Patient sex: M
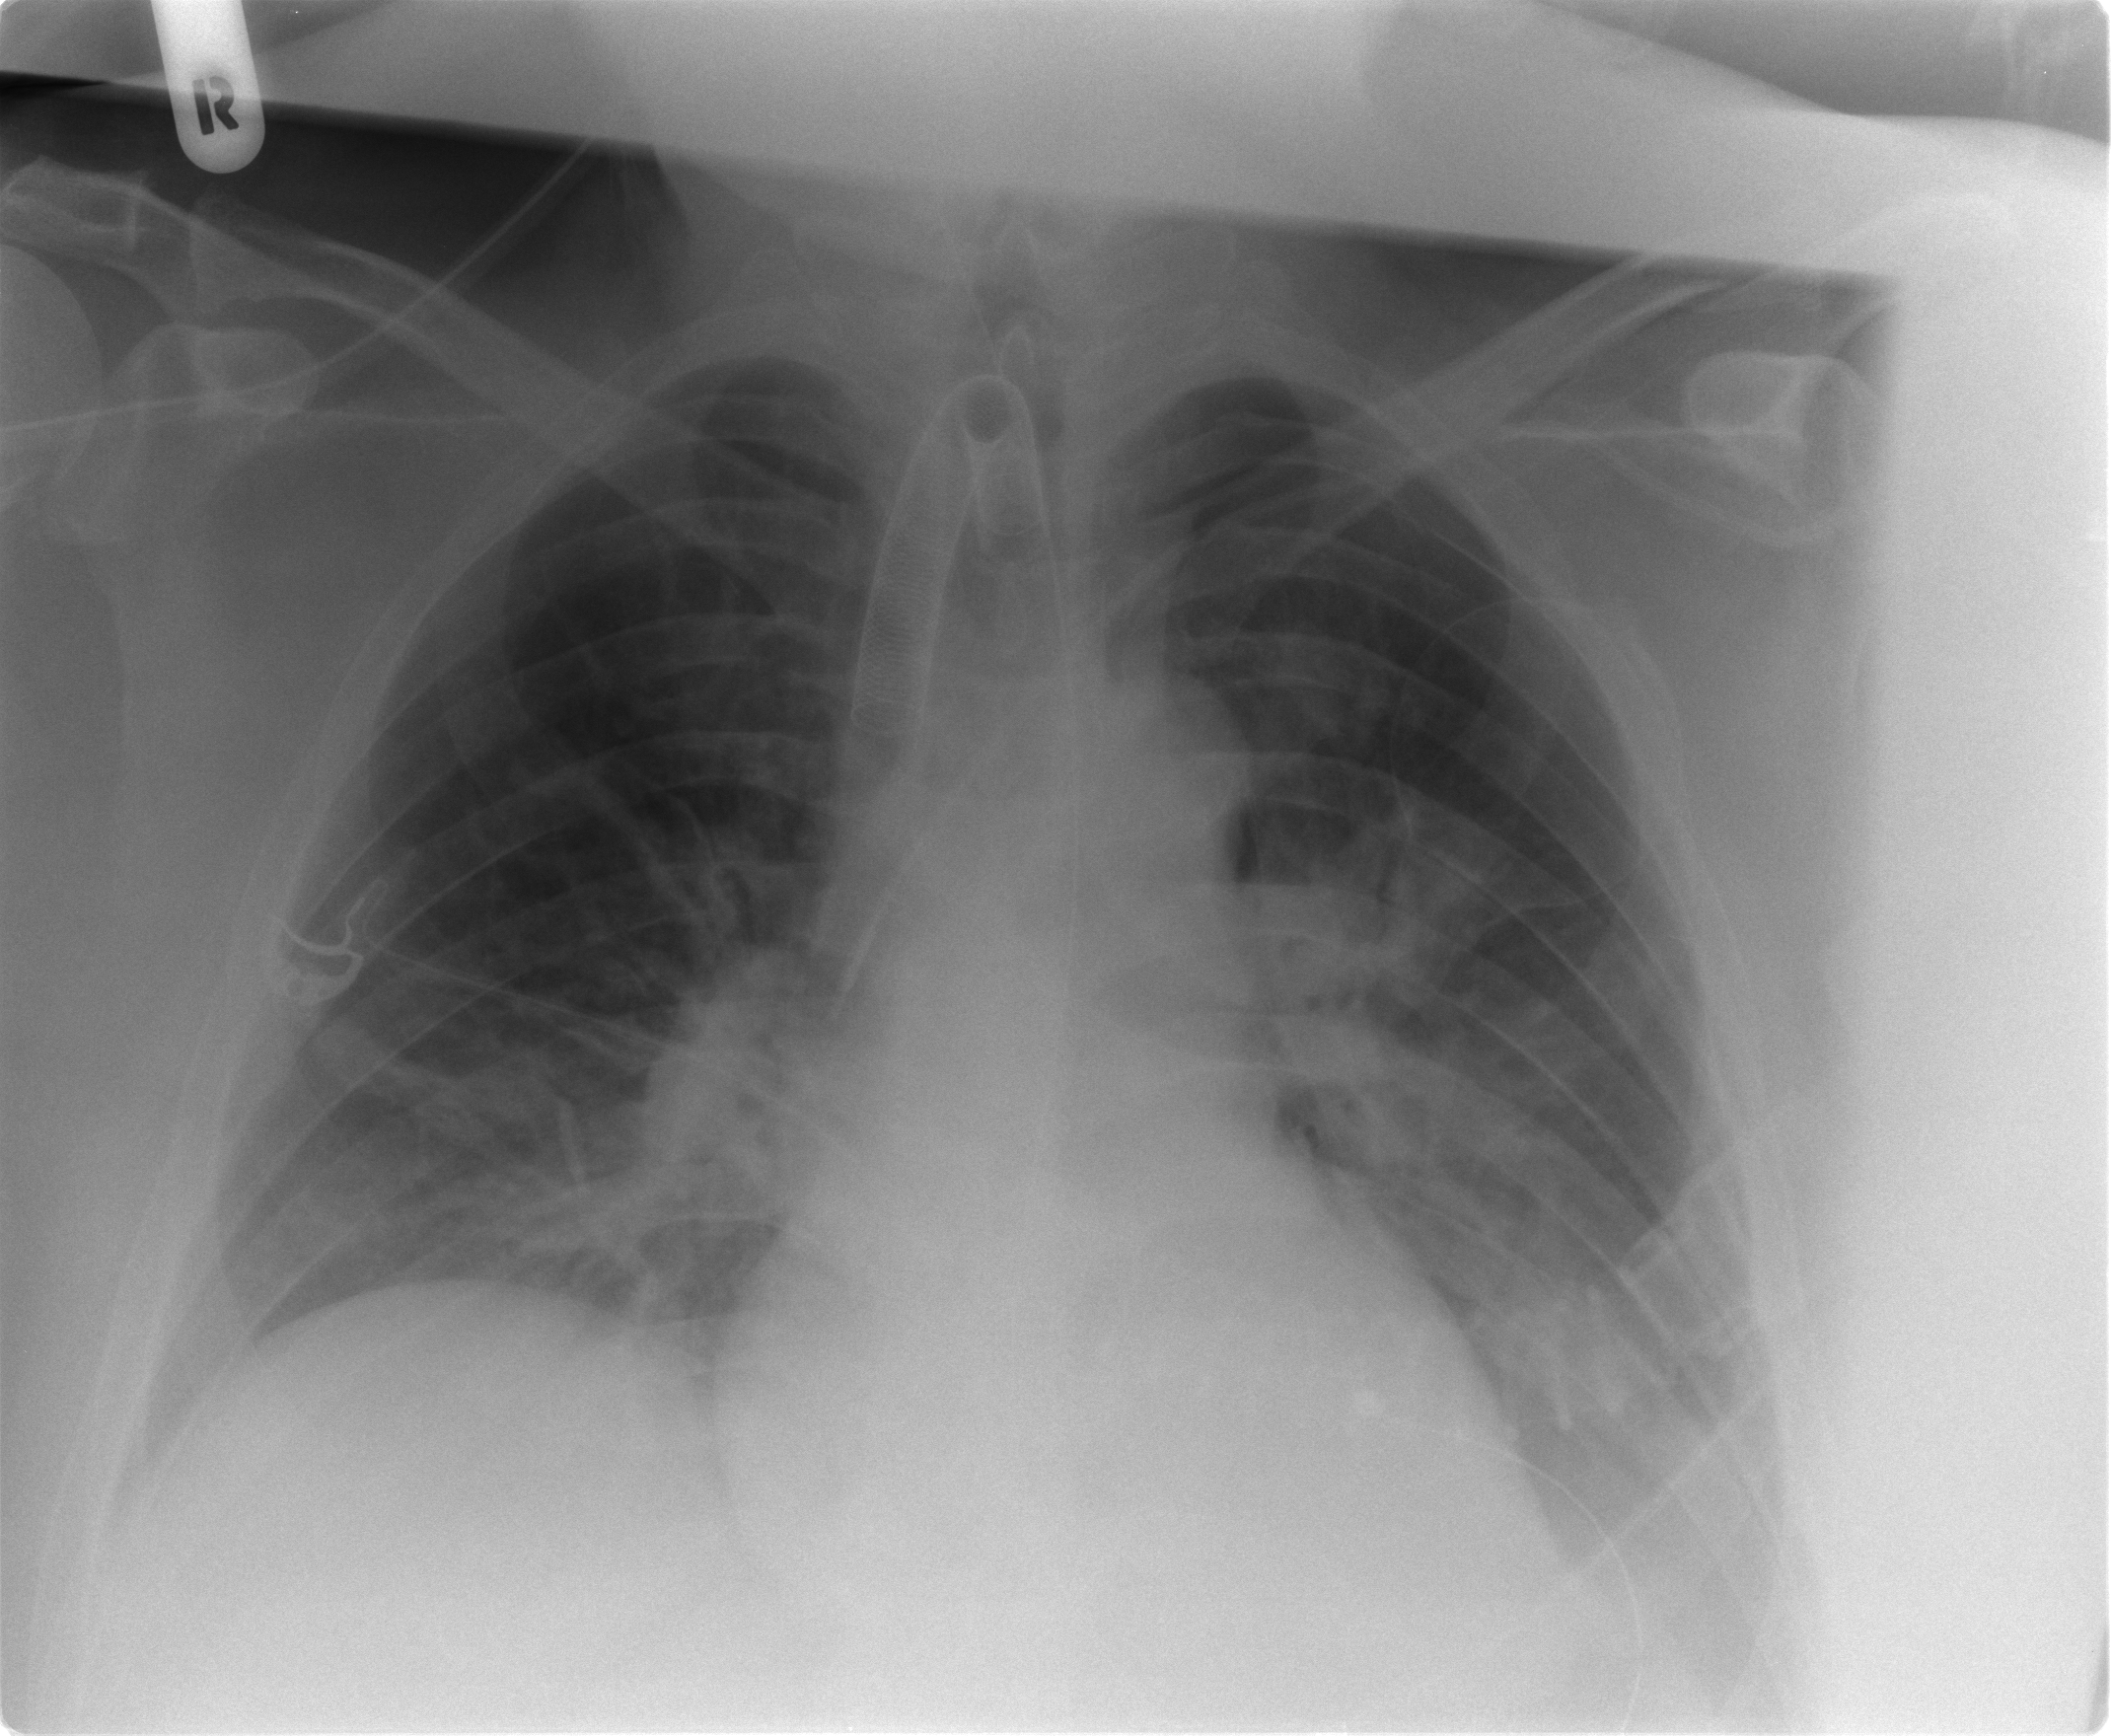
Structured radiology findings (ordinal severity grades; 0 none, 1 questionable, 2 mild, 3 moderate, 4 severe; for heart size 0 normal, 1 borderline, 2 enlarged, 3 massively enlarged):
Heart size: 1
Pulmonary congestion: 2
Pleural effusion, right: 2
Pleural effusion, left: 2
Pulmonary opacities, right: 2
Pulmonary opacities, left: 2
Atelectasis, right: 3
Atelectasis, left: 2